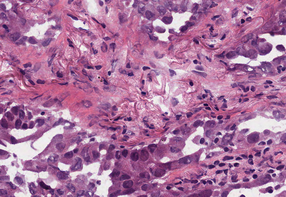
Tumor epithelial tissue: yes
Tumor-associated stroma tissue: yes
Normal tissue: no